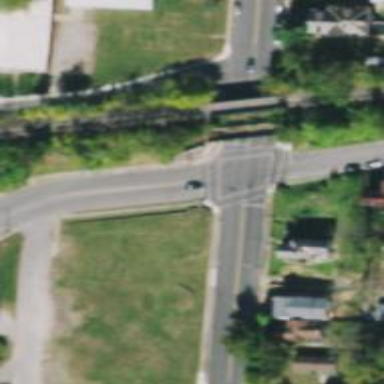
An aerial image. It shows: Footway with marked crossing lines.